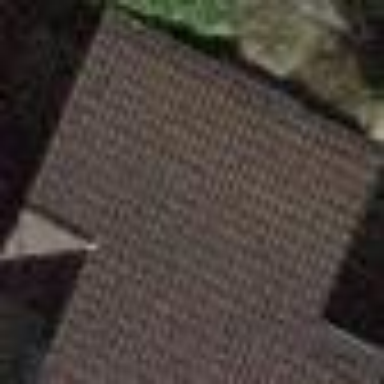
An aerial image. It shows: View of roof of building.